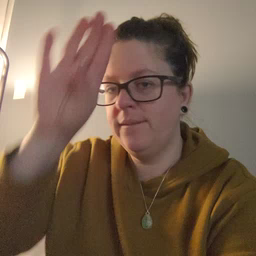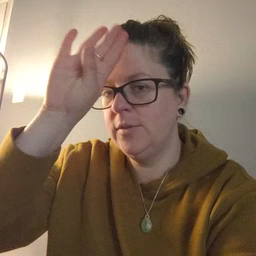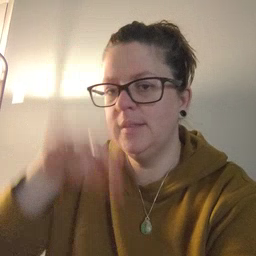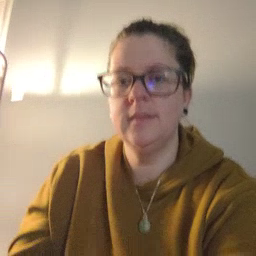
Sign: fireman